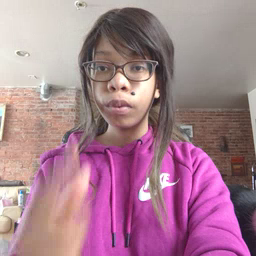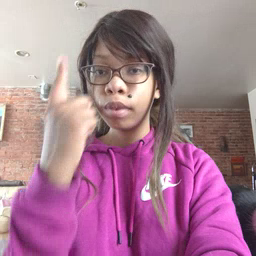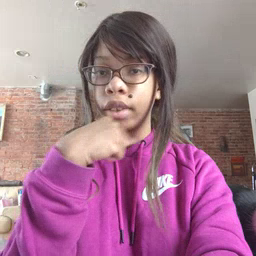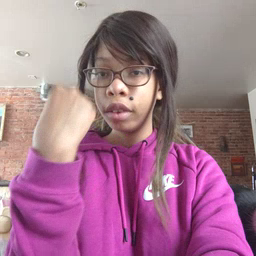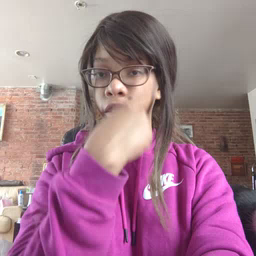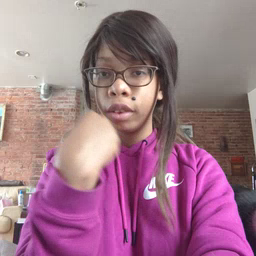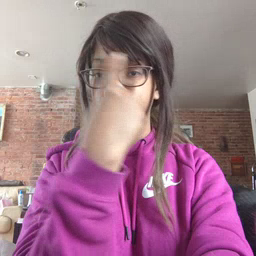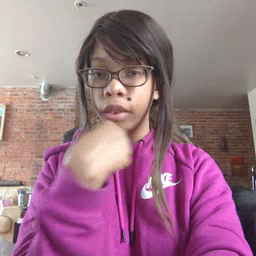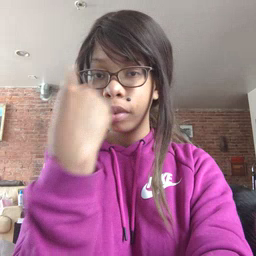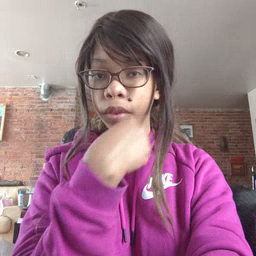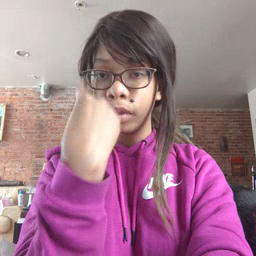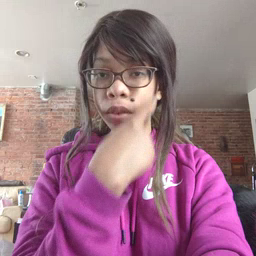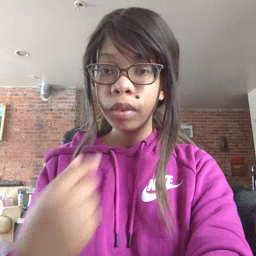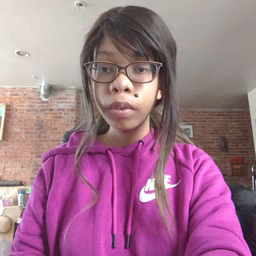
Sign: face